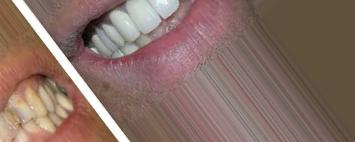
Condition: Tooth Discoloration